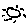
Label: sun